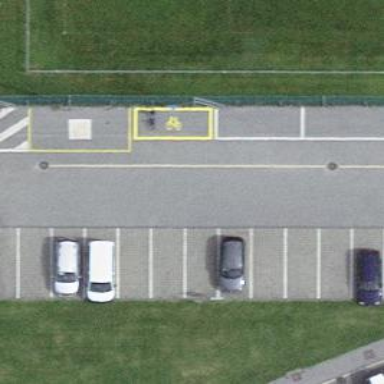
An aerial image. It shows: Bicycle rental service.